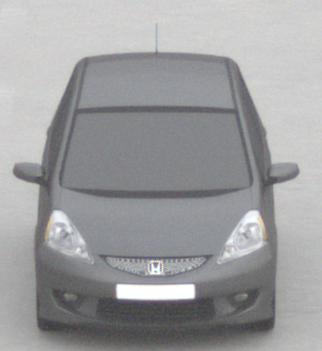
Make: Honda
Model: Jazz 1.2
Detailed model: Jazz (III) (11/08 - 04/11)
Model produced from: 2008/11
Model produced until: 2010/10
Doors: 5
Color: gray
Road condition: dry road
Daytime: morning or afternoon
Contrast: low contrast